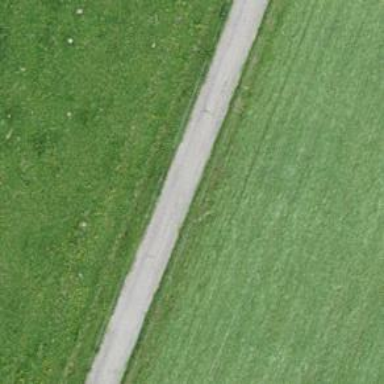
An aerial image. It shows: Unclassified road.